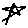
Label: star